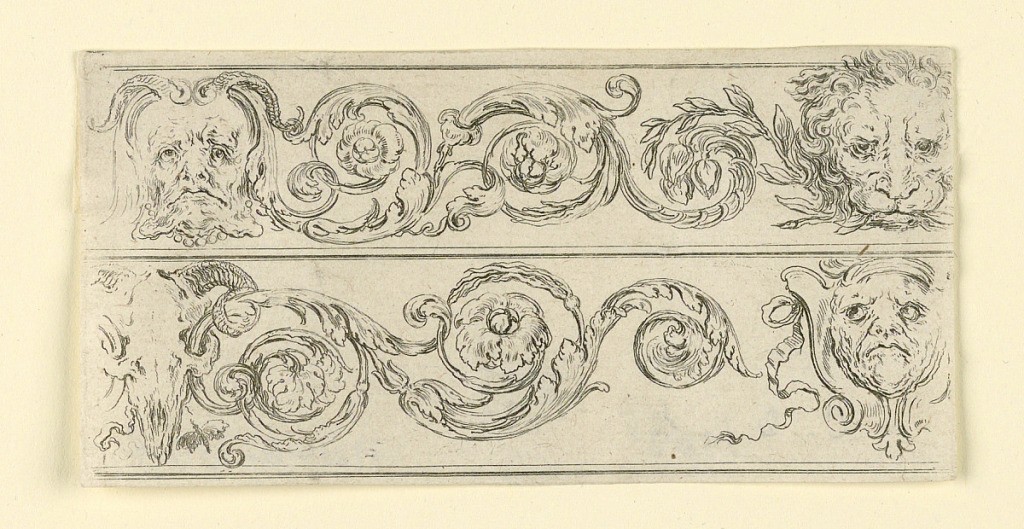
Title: Plate from Frises, Feuillages et Grotesques (Friezes, Foliage and Grotesques)
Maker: Stefano della Bella, Italian, 1610–1664
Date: ca. 1645
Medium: Etching on laid paper
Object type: Print
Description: Horizontal rectangle showing two friezes composed of scrolling acanthus arabesques and masks. At upper right, a lion's head' lower left, a bucranium.